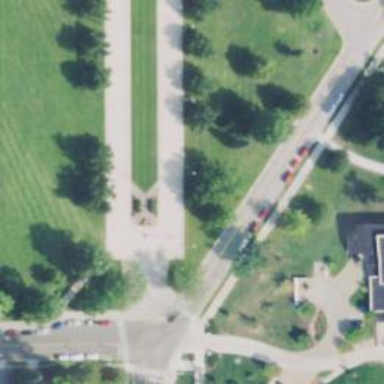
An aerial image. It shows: Historic memorial.